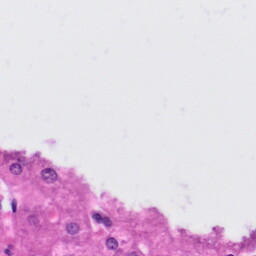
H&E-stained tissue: Liver